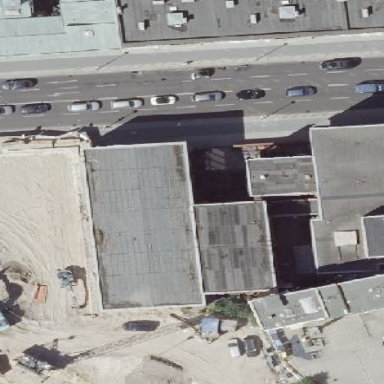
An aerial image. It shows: Embassy building serving as community centre.